Field crop: tomato
Growth stage: 1
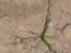
Species: cyperus